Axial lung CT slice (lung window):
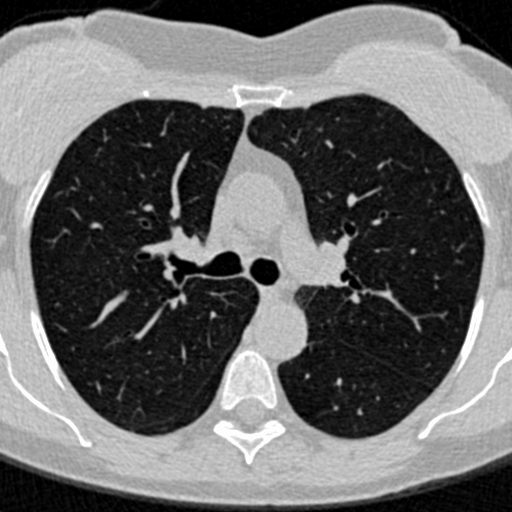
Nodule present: no